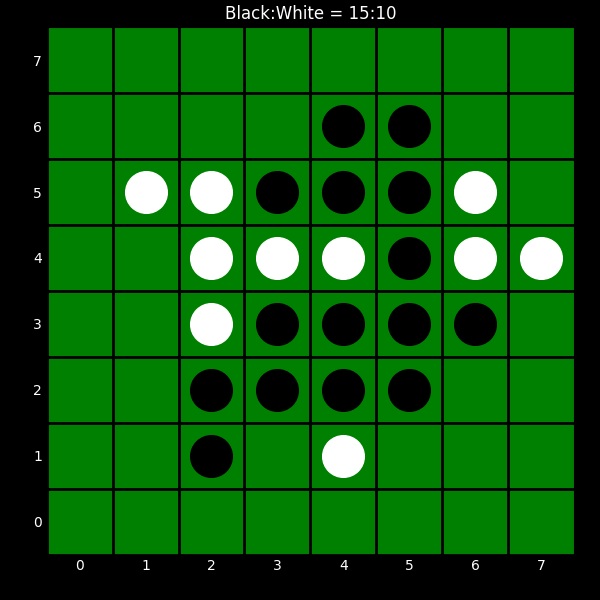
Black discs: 15
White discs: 10